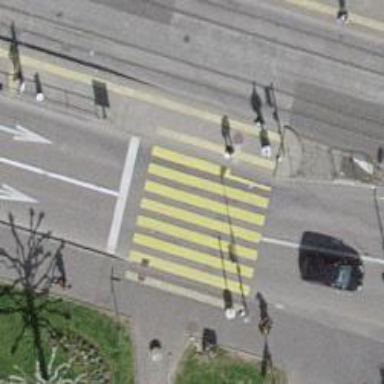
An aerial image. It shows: Crossing with traffic signals.